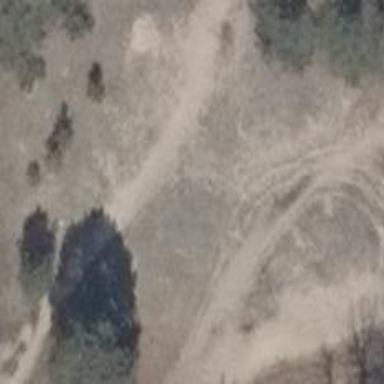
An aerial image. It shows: Sandy path.